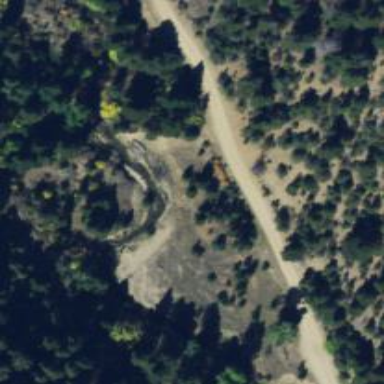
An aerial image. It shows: Quarry area.